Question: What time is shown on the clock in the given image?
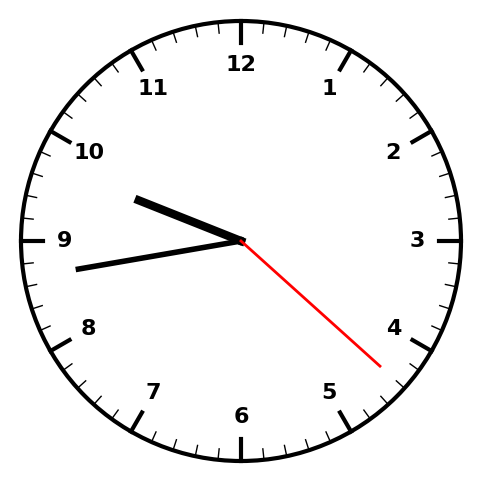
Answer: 09:43:22